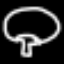
Label: mushroom